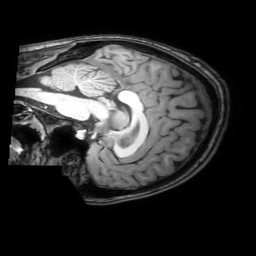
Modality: T1w
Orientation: sagittal
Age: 18
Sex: female
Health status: healthy
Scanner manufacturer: philips
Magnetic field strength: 3 T
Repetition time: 0.0079 s
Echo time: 0.0035 s